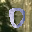
Label: 0